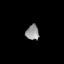
Tissue: lung
Cell type: Endothelial cells
Senescence score: 0.6089
Nuclear area (px): 197
Mean DAPI intensity: 147.497